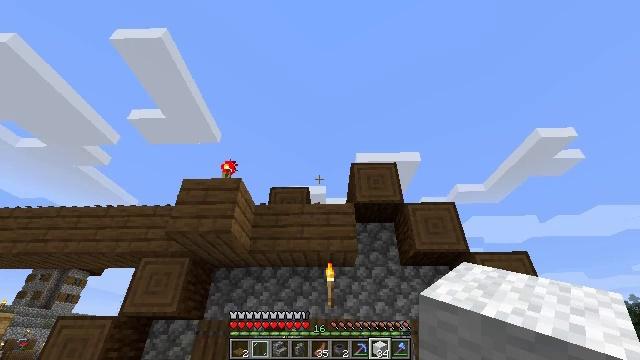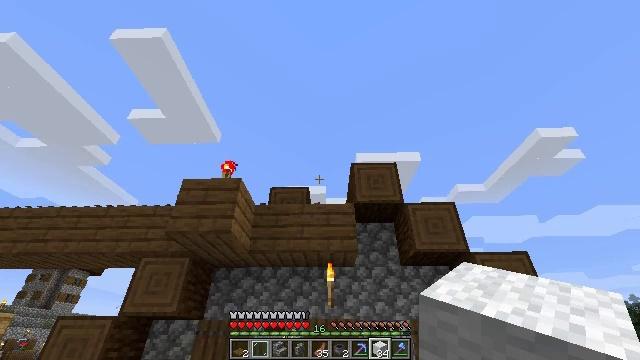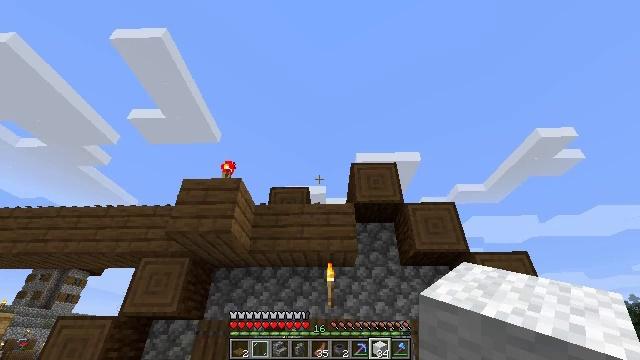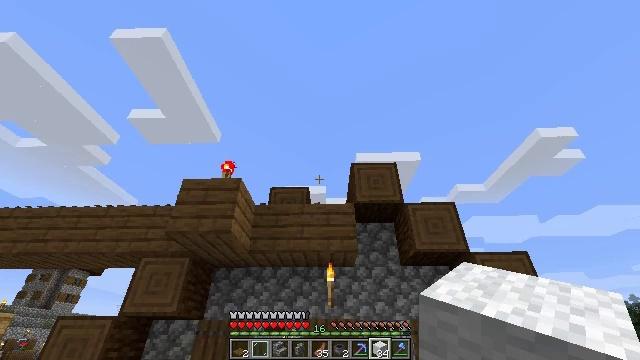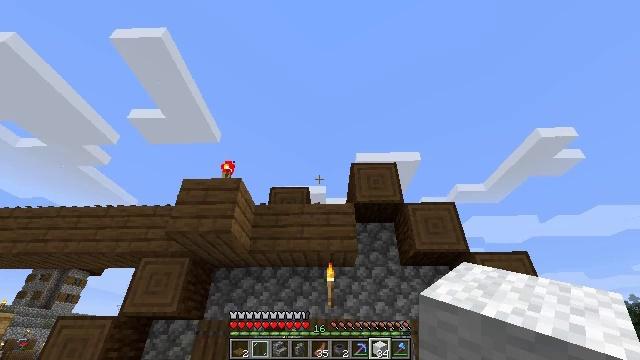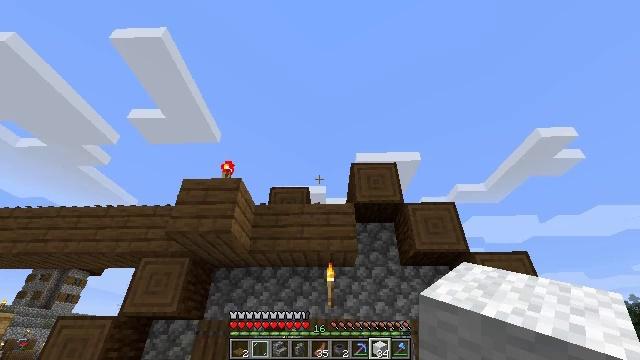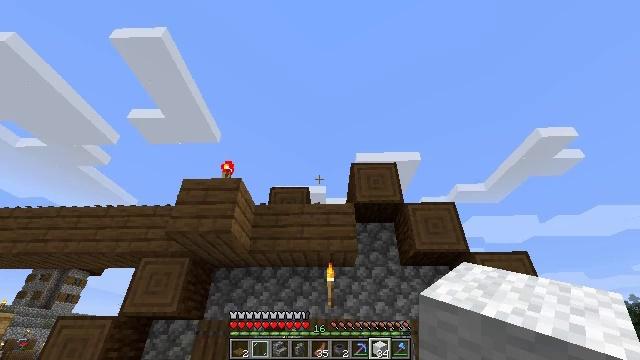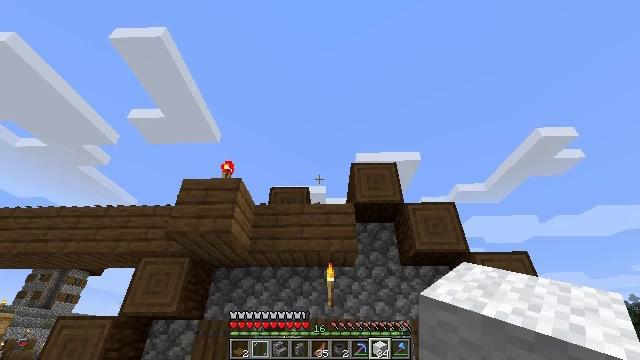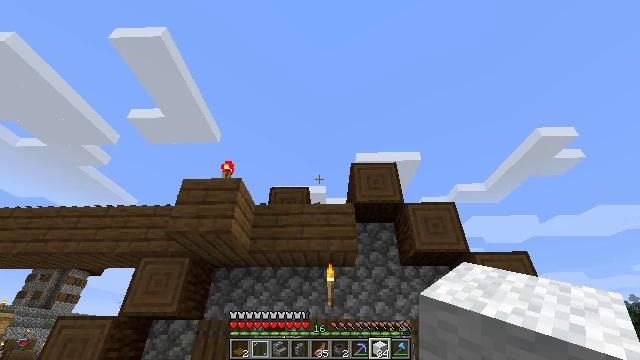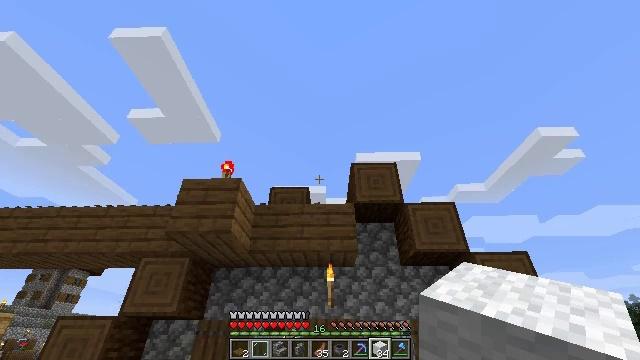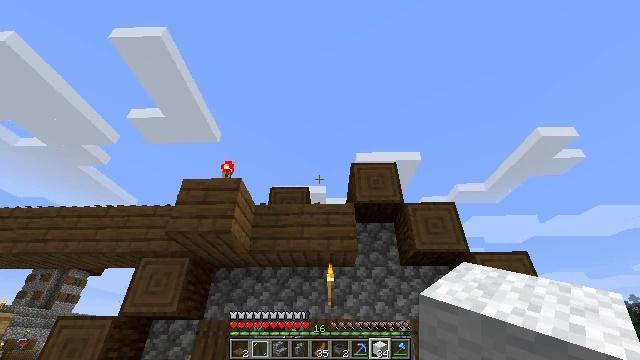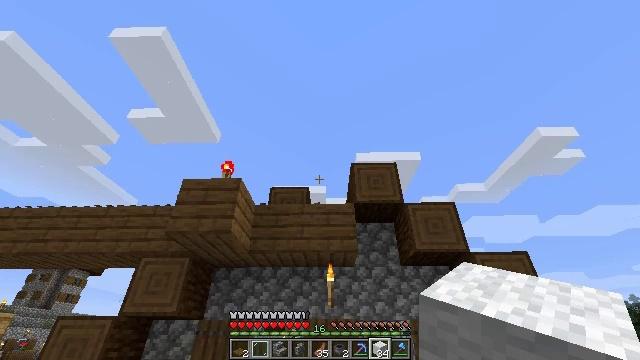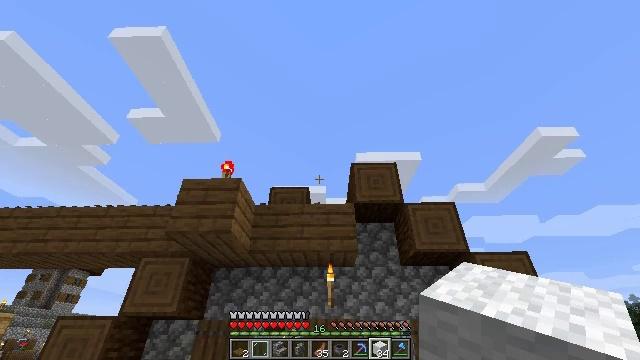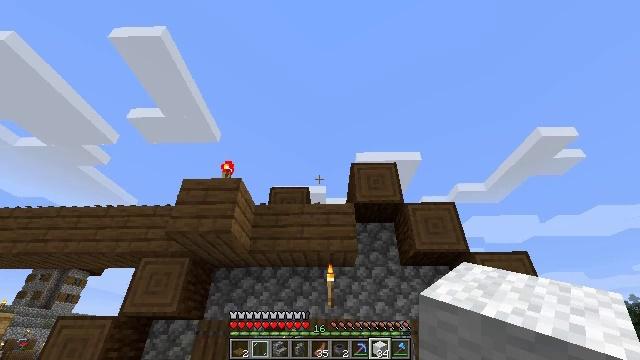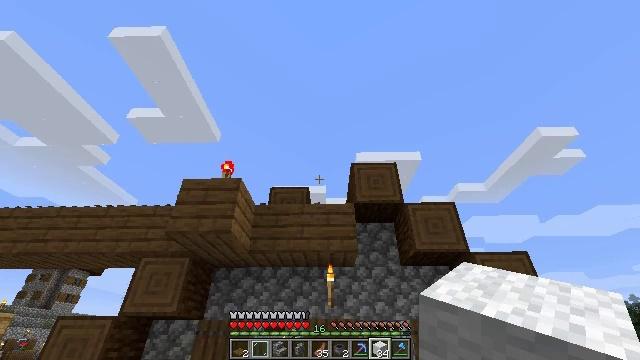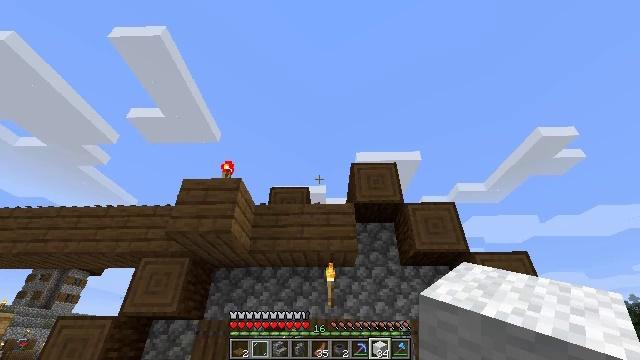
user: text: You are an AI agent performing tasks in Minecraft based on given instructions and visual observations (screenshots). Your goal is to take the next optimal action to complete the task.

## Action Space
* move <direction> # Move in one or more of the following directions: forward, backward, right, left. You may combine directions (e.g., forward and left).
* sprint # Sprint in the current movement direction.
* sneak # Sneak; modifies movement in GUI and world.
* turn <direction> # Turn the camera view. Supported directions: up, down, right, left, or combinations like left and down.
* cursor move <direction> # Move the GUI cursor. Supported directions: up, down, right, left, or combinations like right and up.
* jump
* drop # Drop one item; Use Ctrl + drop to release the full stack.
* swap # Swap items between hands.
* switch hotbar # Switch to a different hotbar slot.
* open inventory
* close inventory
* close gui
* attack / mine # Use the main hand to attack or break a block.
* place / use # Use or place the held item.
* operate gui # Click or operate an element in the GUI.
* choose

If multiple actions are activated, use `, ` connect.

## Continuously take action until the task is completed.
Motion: motion action
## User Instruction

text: Remove the blue bed from its location.
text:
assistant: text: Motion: no_op
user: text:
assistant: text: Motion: no_op
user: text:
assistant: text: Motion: no_op
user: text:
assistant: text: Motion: no_op
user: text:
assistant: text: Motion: no_op
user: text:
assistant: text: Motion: no_op
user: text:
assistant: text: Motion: no_op
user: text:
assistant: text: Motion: no_op
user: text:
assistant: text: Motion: no_op
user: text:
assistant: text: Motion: no_op
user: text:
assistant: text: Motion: no_op
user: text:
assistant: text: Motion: no_op
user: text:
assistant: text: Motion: no_op
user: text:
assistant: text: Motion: no_op
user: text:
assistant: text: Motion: no_op
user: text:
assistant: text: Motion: no_op
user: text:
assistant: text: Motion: no_op
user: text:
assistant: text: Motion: no_op
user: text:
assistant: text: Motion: no_op
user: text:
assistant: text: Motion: no_op
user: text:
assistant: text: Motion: no_op
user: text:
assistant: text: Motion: no_op
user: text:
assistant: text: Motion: no_op
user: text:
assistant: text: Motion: no_op
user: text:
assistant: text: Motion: no_op
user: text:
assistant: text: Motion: no_op
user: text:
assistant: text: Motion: no_op
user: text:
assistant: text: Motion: no_op
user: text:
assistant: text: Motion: no_op
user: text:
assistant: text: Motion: no_op